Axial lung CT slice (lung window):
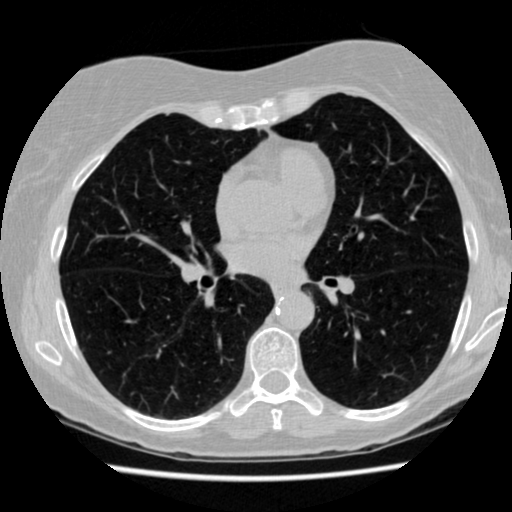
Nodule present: no